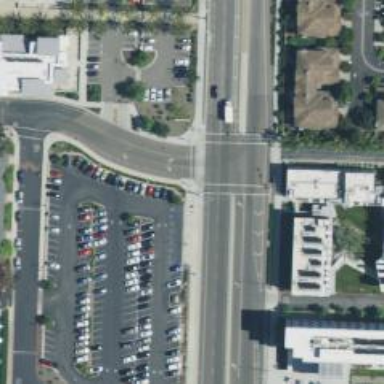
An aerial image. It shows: Footway crossing.